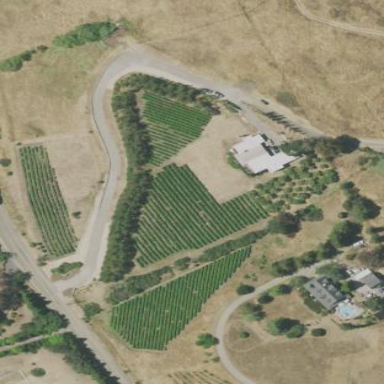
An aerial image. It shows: Vineyard with grape crops.